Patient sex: M
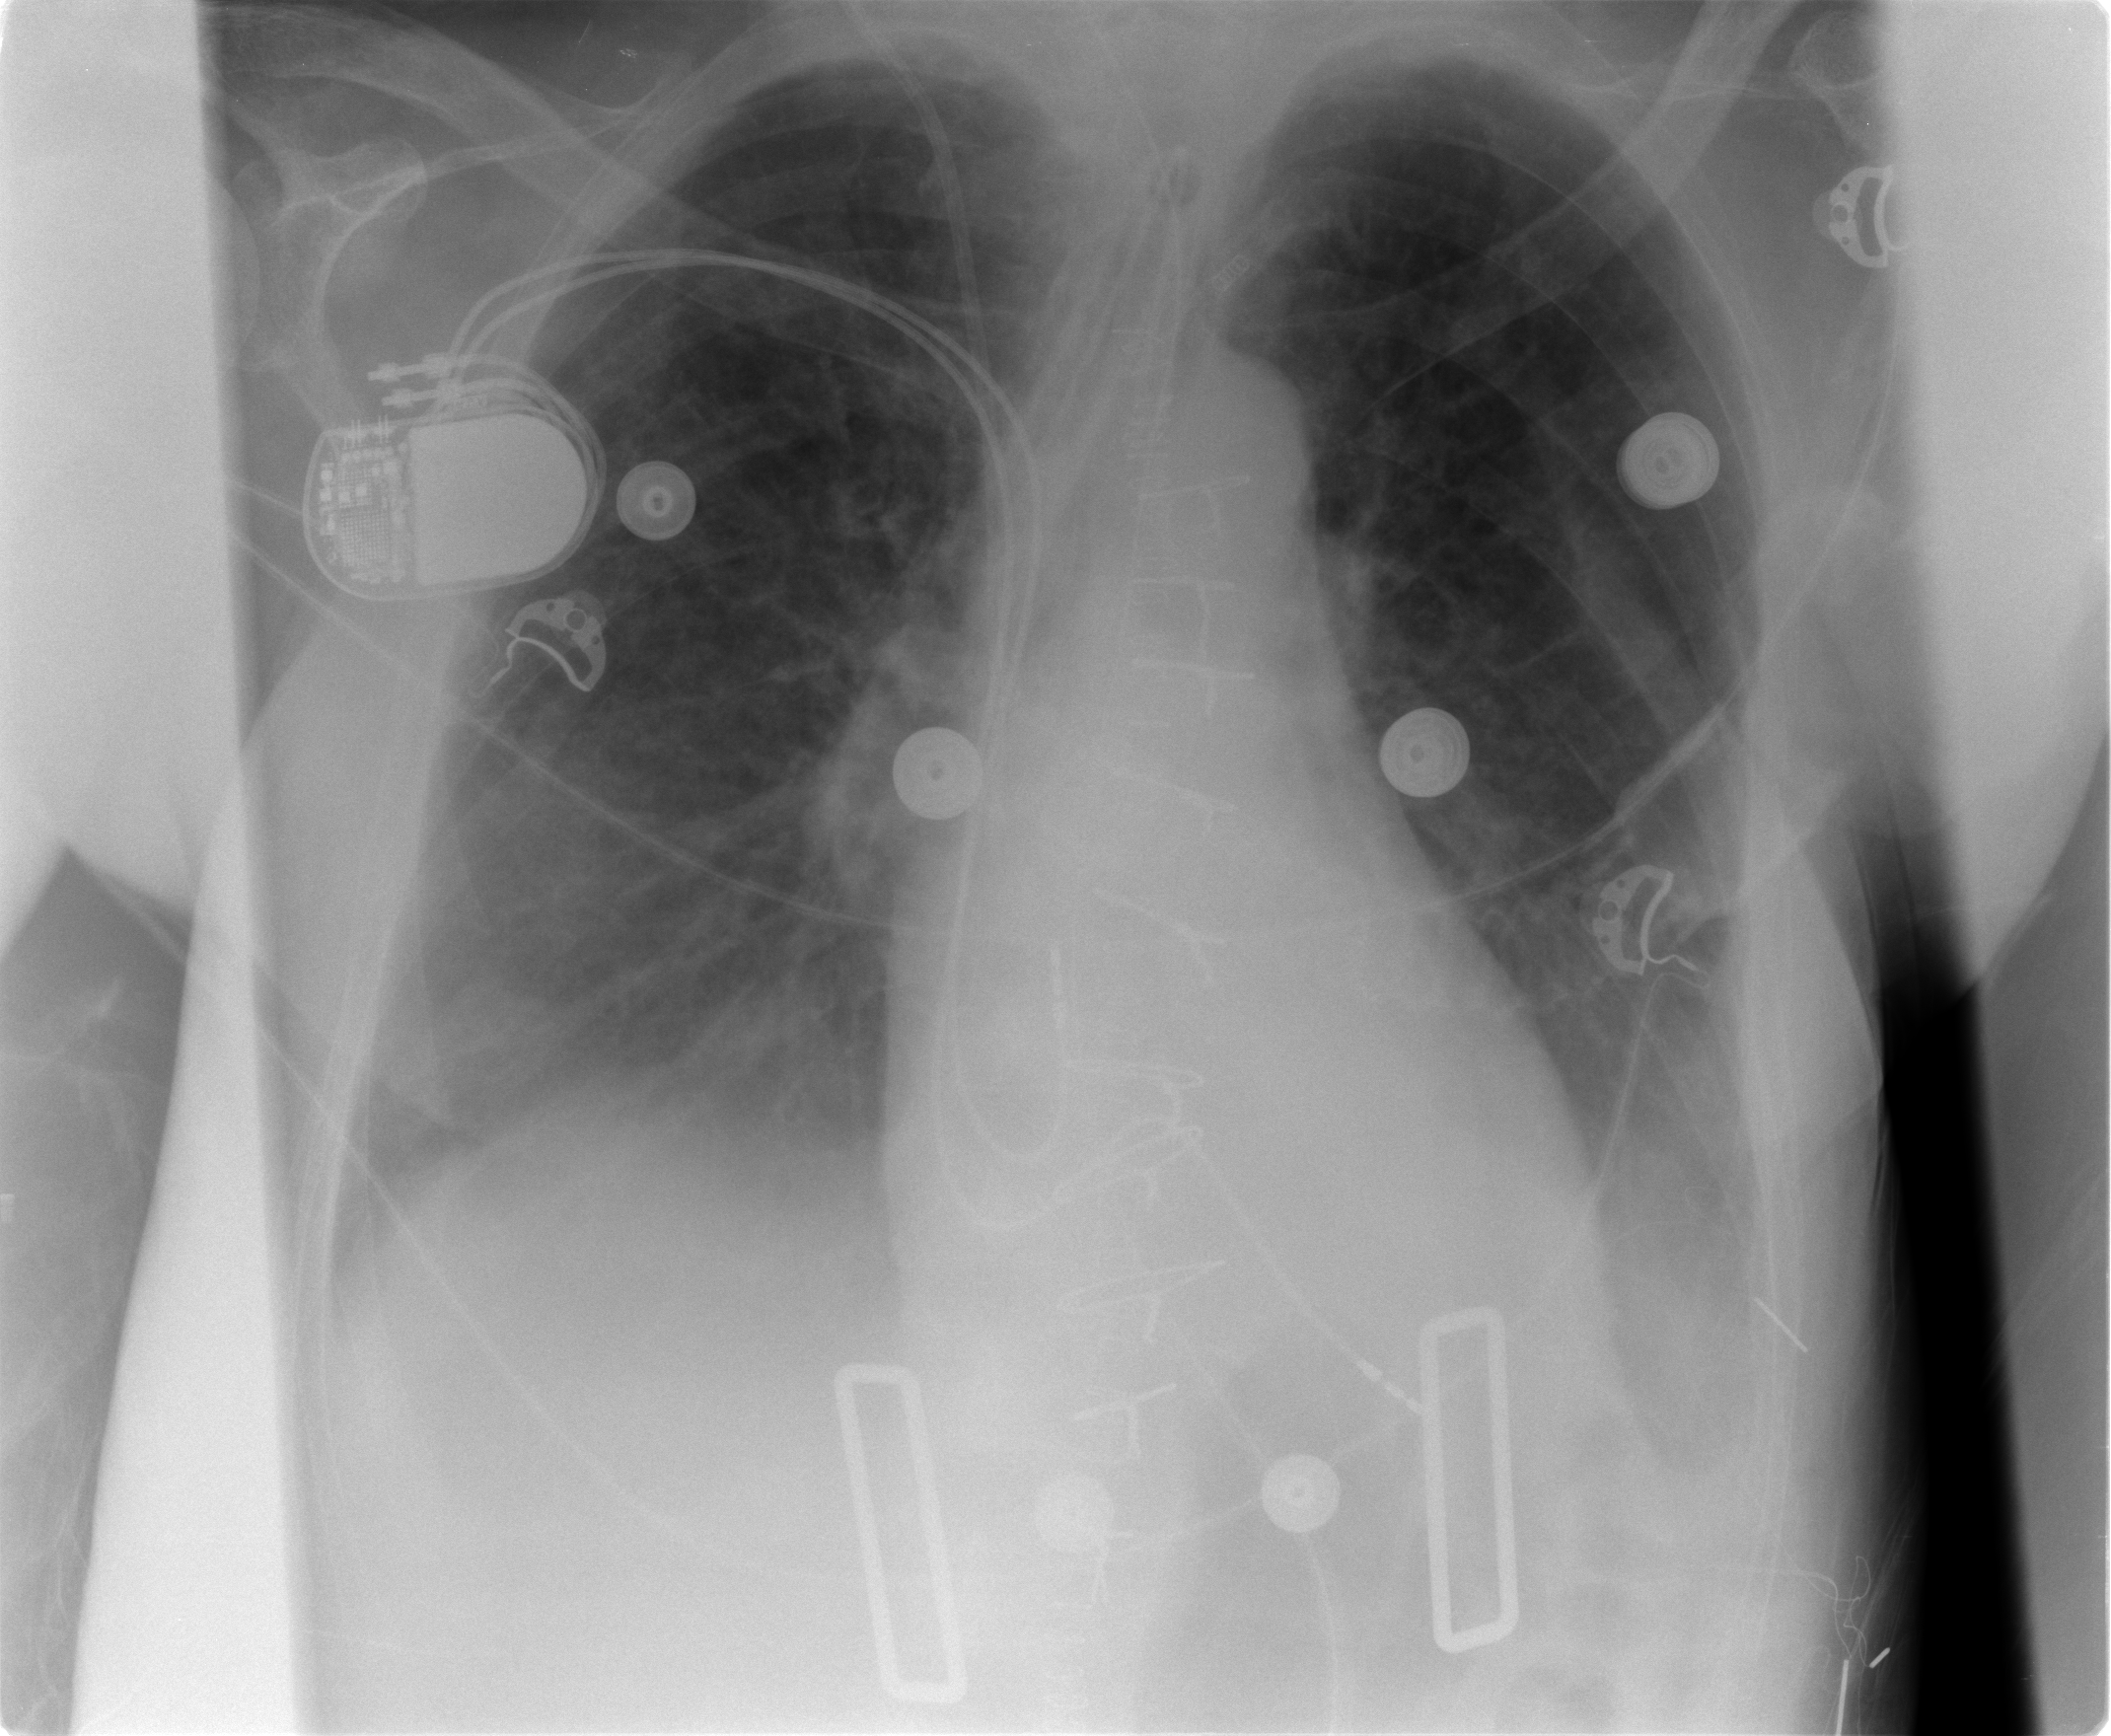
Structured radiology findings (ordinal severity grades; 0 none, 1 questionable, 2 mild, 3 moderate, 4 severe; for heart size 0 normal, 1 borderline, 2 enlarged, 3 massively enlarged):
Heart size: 0
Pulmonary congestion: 3
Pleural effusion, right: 2
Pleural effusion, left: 2
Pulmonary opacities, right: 2
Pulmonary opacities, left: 2
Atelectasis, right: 2
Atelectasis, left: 2